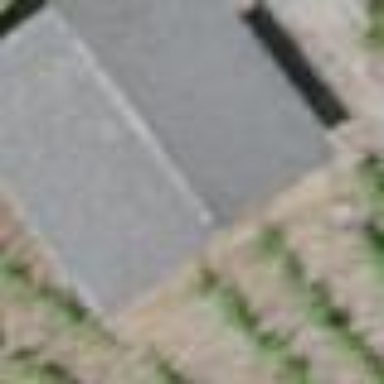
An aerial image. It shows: Shed building.